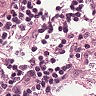
Metastatic tissue present: no